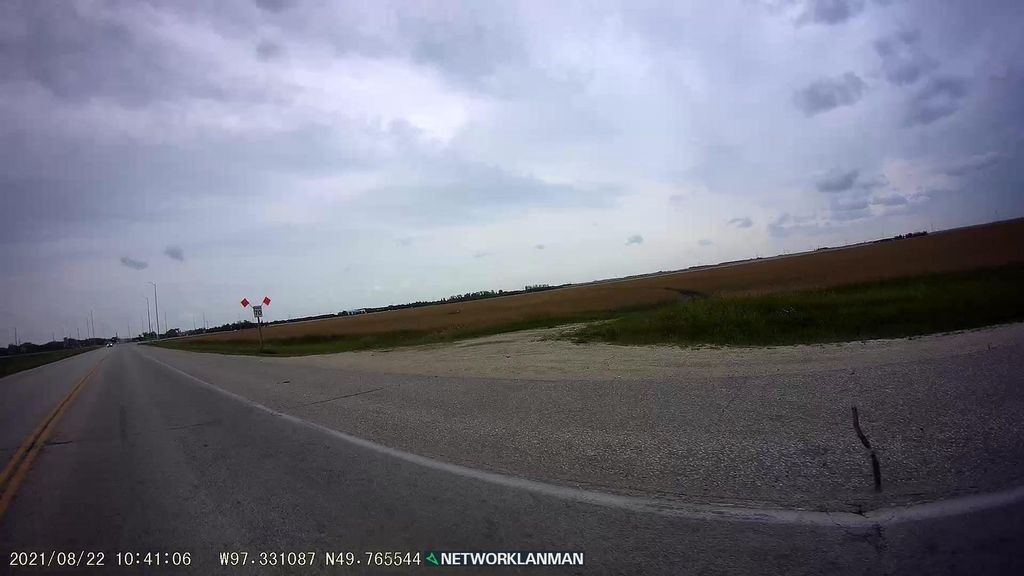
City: winnipeg